Question: I have 2 tables 'ticket' and 'article', I have this query :
'''
SELECT hour(ticket.stats_iso) hour_num,
IF(MINUTE(ticket.stats_iso) < 30, 0, 1) interval_num,
min(ticket.stats_iso) interval_begin,
max(ticket.stats_iso) interval_end,
count(ticket.id) countid,
sum(ticket.montantTTC) sum_subtotal,
(sum(ticket.montantTTC)/count(ticket.id)) as moy
FROM ticket
WHERE ticket.annule = 0
AND ticket.stats_iso
BETWEEN '2012-01-01 00:00:00' AND '2012-01-01 23:59:59'
GROUP BY hour_num, interval_num
ORDER BY hour_num, interval_num
'''
I have statistics about number of 'ticket's and the sum of 'montantTTC'.
I would like to have the number of 'article's then I joined :
'''
SELECT hour(ticket.stats_iso) hour_num,
IF(MINUTE(ticket.stats_iso) < 30, 0, 1) interval_num,
min(ticket.stats_iso) interval_begin,
max(ticket.stats_iso) interval_end,
count(DISTINCT ticket.id) countid,
sum(ticket.montantTTC) sum_subtotal,
(sum(ticket.montantTTC)/count(ticket.id)) as moy, count(article.id)
FROM ticket, article
WHERE ticket.annule = 0
AND ticket.stats_iso
BETWEEN '2012-01-01 00:00:00' AND '2012-01-01 23:59:59'
AND ticket.uid = article.uid_ticket
GROUP BY hour_num, interval_num
ORDER BY hour_num, interval_num
'''
It works BUT 'sum(ticket.montantTTC) sum_subtotal' becomes false... (indeed, with the join it sums many duplicate 'ticket' 'ticket''article'
'count(ticket.id) countid' has a problem too but I can write 'count(DISTINCT ticket.id) countid'.
Does it exist a way to make a condition on 'sum(ticket.montantTTC) sum_subtotal' ?
Example (of course, doesn't work) : 'sum(if ticket.id IS DISTINCT then ticket.montantTTC) sum_subtotal'

Thank you very much.
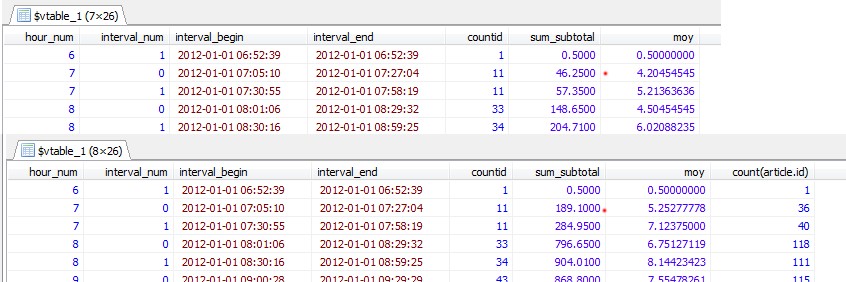
Answer: '''
SELECT HOUR(t.stats_iso) hour_num,
ROUND(MINUTE(t.stats_iso)/60) interval_num,
MIN(t.stats_iso) interval_begin,
MAX(t.stats_iso) interval_end,
COUNT(t.id) countid,
SUM(t.montantTTC) sum_subtotal,
SUM(t.montantTTC)/count(t.id) moy,
SUM(COALESCE(a.article_count,0)) article_count
FROM ticket t
LEFT JOIN (
SELECT uid_ticket, COUNT(*) article_count
FROM article
GROUP BY uid_ticket
) a
ON t.uid = a.uid_ticket
WHERE t.annule = 0
AND t.stats_iso BETWEEN '2012-01-01' AND '2012-01-02'
GROUP BY hour_num, interval_num
ORDER BY hour_num, interval_num
'''